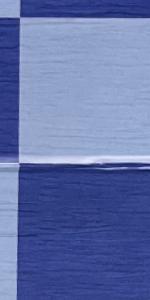
Label: Empty